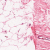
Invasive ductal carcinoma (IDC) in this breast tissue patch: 0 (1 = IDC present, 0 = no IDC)